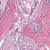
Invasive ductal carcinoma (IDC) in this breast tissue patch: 1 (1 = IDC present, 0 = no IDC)